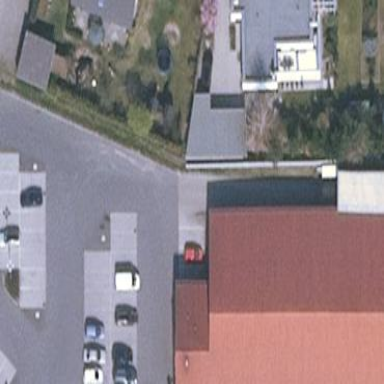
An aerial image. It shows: View of supermarket building.